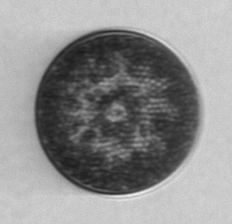
Label: Coscinodiscus